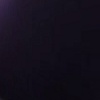
Label: space